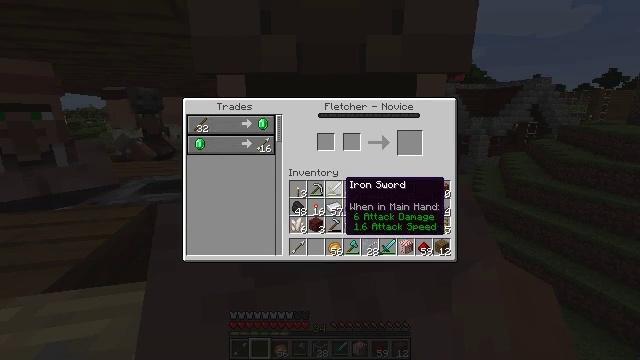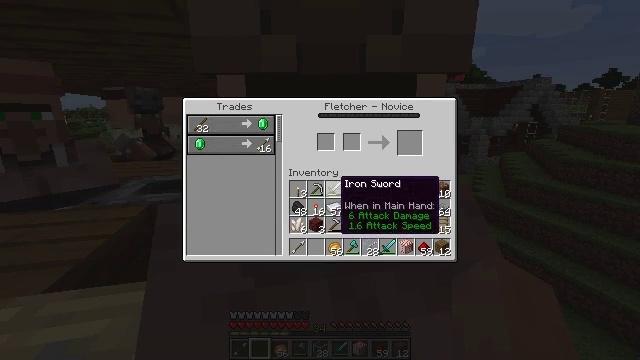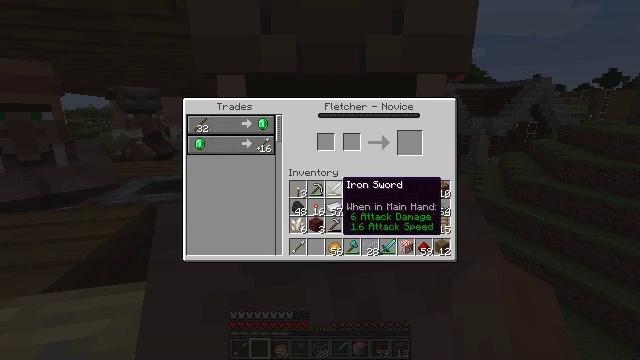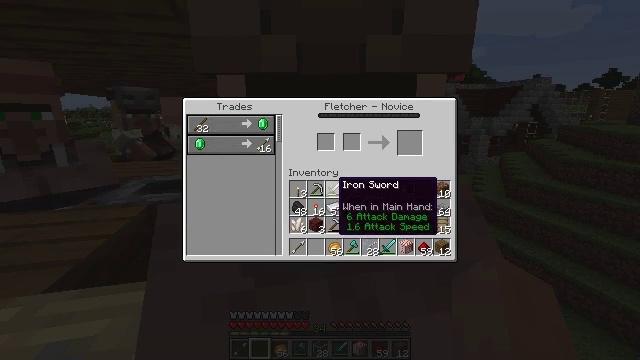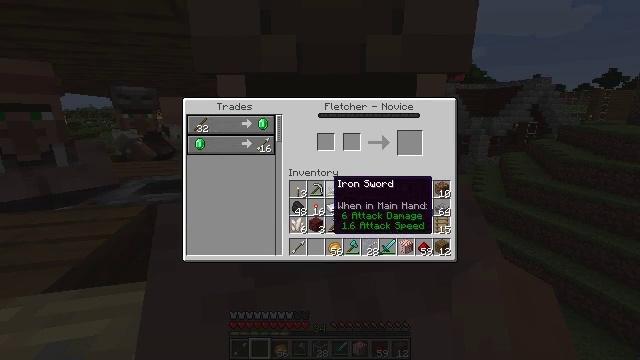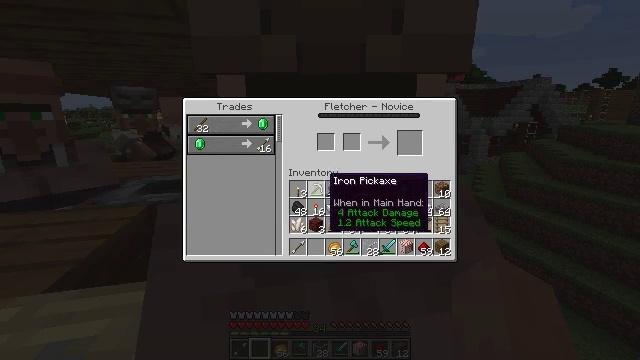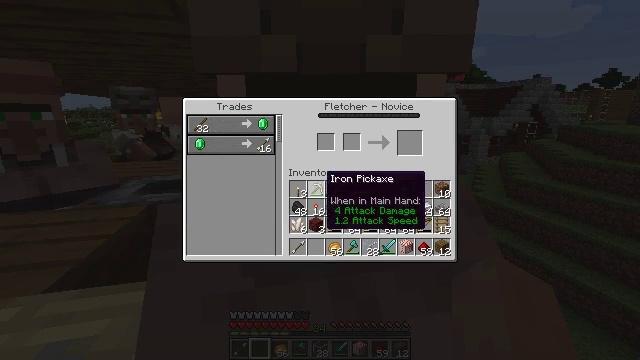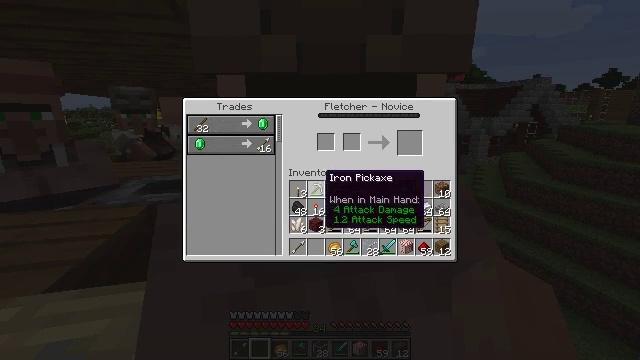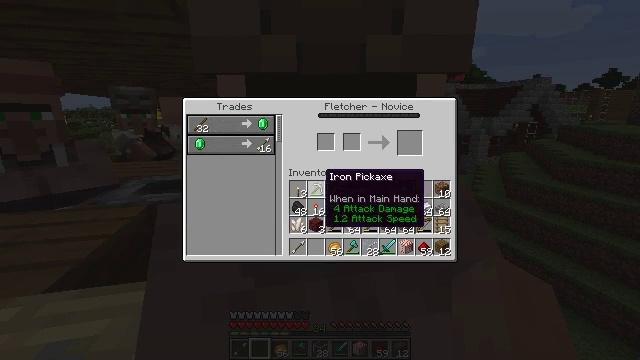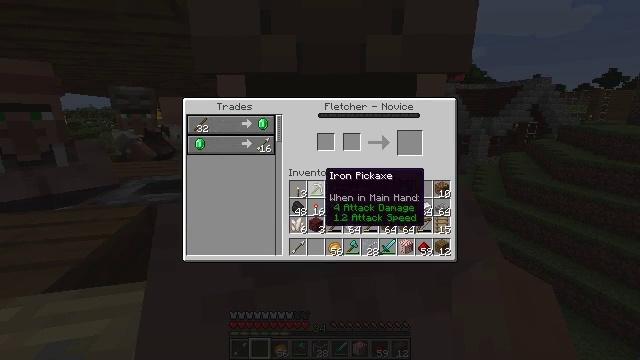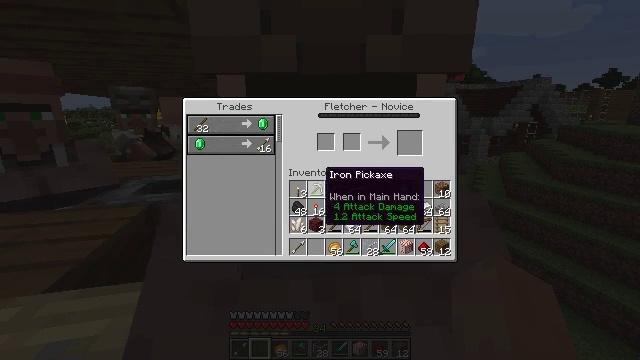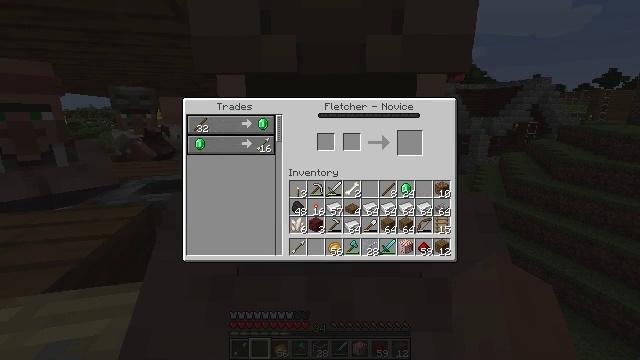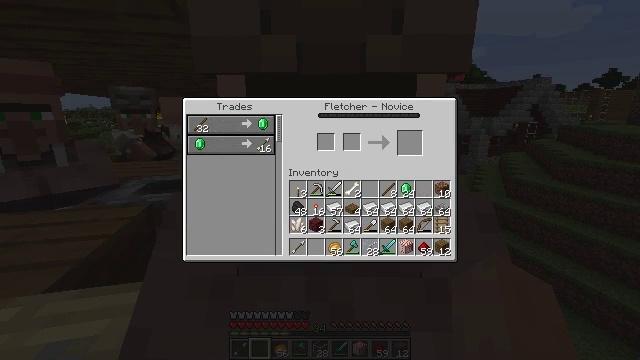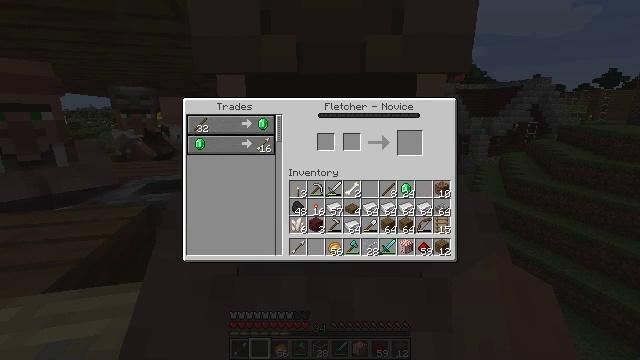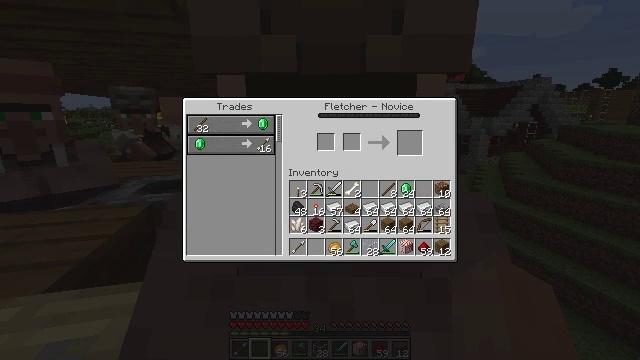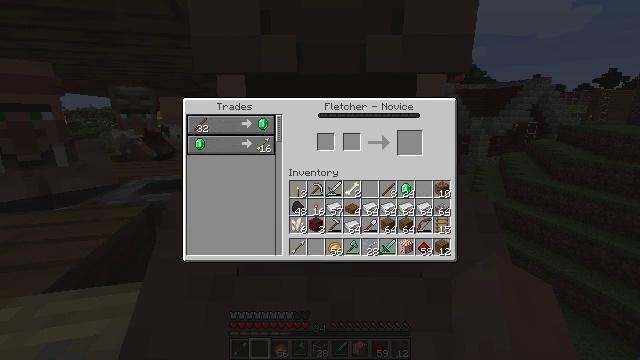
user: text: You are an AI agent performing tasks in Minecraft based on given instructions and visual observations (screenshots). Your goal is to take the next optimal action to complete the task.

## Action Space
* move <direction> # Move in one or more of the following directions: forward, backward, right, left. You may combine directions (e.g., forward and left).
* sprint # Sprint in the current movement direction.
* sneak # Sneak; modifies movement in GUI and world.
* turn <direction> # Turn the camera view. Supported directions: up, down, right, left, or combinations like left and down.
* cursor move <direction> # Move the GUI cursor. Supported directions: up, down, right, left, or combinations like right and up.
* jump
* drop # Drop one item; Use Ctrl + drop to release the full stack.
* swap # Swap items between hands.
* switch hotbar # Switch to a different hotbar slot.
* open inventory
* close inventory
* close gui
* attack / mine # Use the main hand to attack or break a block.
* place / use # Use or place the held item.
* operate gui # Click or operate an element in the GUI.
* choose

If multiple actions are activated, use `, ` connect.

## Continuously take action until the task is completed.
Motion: motion action
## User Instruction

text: Left click on the fletching table to mine it.
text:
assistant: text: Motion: no_op
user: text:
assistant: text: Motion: no_op
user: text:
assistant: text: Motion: no_op
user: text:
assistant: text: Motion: no_op
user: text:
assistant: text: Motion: no_op
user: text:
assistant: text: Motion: no_op
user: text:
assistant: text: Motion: no_op
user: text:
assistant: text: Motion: no_op
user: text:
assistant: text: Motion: no_op
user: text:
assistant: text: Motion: no_op
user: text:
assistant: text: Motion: no_op
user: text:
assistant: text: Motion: no_op
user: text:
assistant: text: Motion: cursor move up
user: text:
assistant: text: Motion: cursor move up
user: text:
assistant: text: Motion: cursor move left and up
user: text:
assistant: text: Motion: cursor move left
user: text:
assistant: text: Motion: cursor move left
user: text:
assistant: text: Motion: no_op
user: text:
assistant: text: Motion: no_op
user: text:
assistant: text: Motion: no_op
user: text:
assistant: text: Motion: no_op
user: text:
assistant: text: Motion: no_op
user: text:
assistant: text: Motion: no_op
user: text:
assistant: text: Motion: no_op
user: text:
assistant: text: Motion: no_op
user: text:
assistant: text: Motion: no_op
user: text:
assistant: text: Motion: no_op
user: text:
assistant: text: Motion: no_op
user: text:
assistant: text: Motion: no_op
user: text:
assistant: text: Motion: no_op